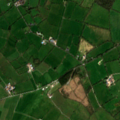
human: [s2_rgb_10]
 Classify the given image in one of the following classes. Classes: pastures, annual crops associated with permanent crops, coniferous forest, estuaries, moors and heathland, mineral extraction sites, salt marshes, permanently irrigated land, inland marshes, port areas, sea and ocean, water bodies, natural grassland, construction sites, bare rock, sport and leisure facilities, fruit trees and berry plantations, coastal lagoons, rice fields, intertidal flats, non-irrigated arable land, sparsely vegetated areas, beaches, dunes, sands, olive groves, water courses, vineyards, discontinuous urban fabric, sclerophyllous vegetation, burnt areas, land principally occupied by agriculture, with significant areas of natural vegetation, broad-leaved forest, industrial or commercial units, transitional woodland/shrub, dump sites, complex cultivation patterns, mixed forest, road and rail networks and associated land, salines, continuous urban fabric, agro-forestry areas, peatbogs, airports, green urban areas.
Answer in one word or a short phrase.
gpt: pastures